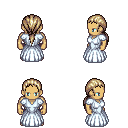
a pixel art fantasy rpg character, male body template, human, tanned skin, underdress, magenta pants, white blonde ponytail hairstyle, four views (front, back, left, right), 2x2 character sprite sheet, small pixel art, hard edges, no anti-aliasing